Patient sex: M
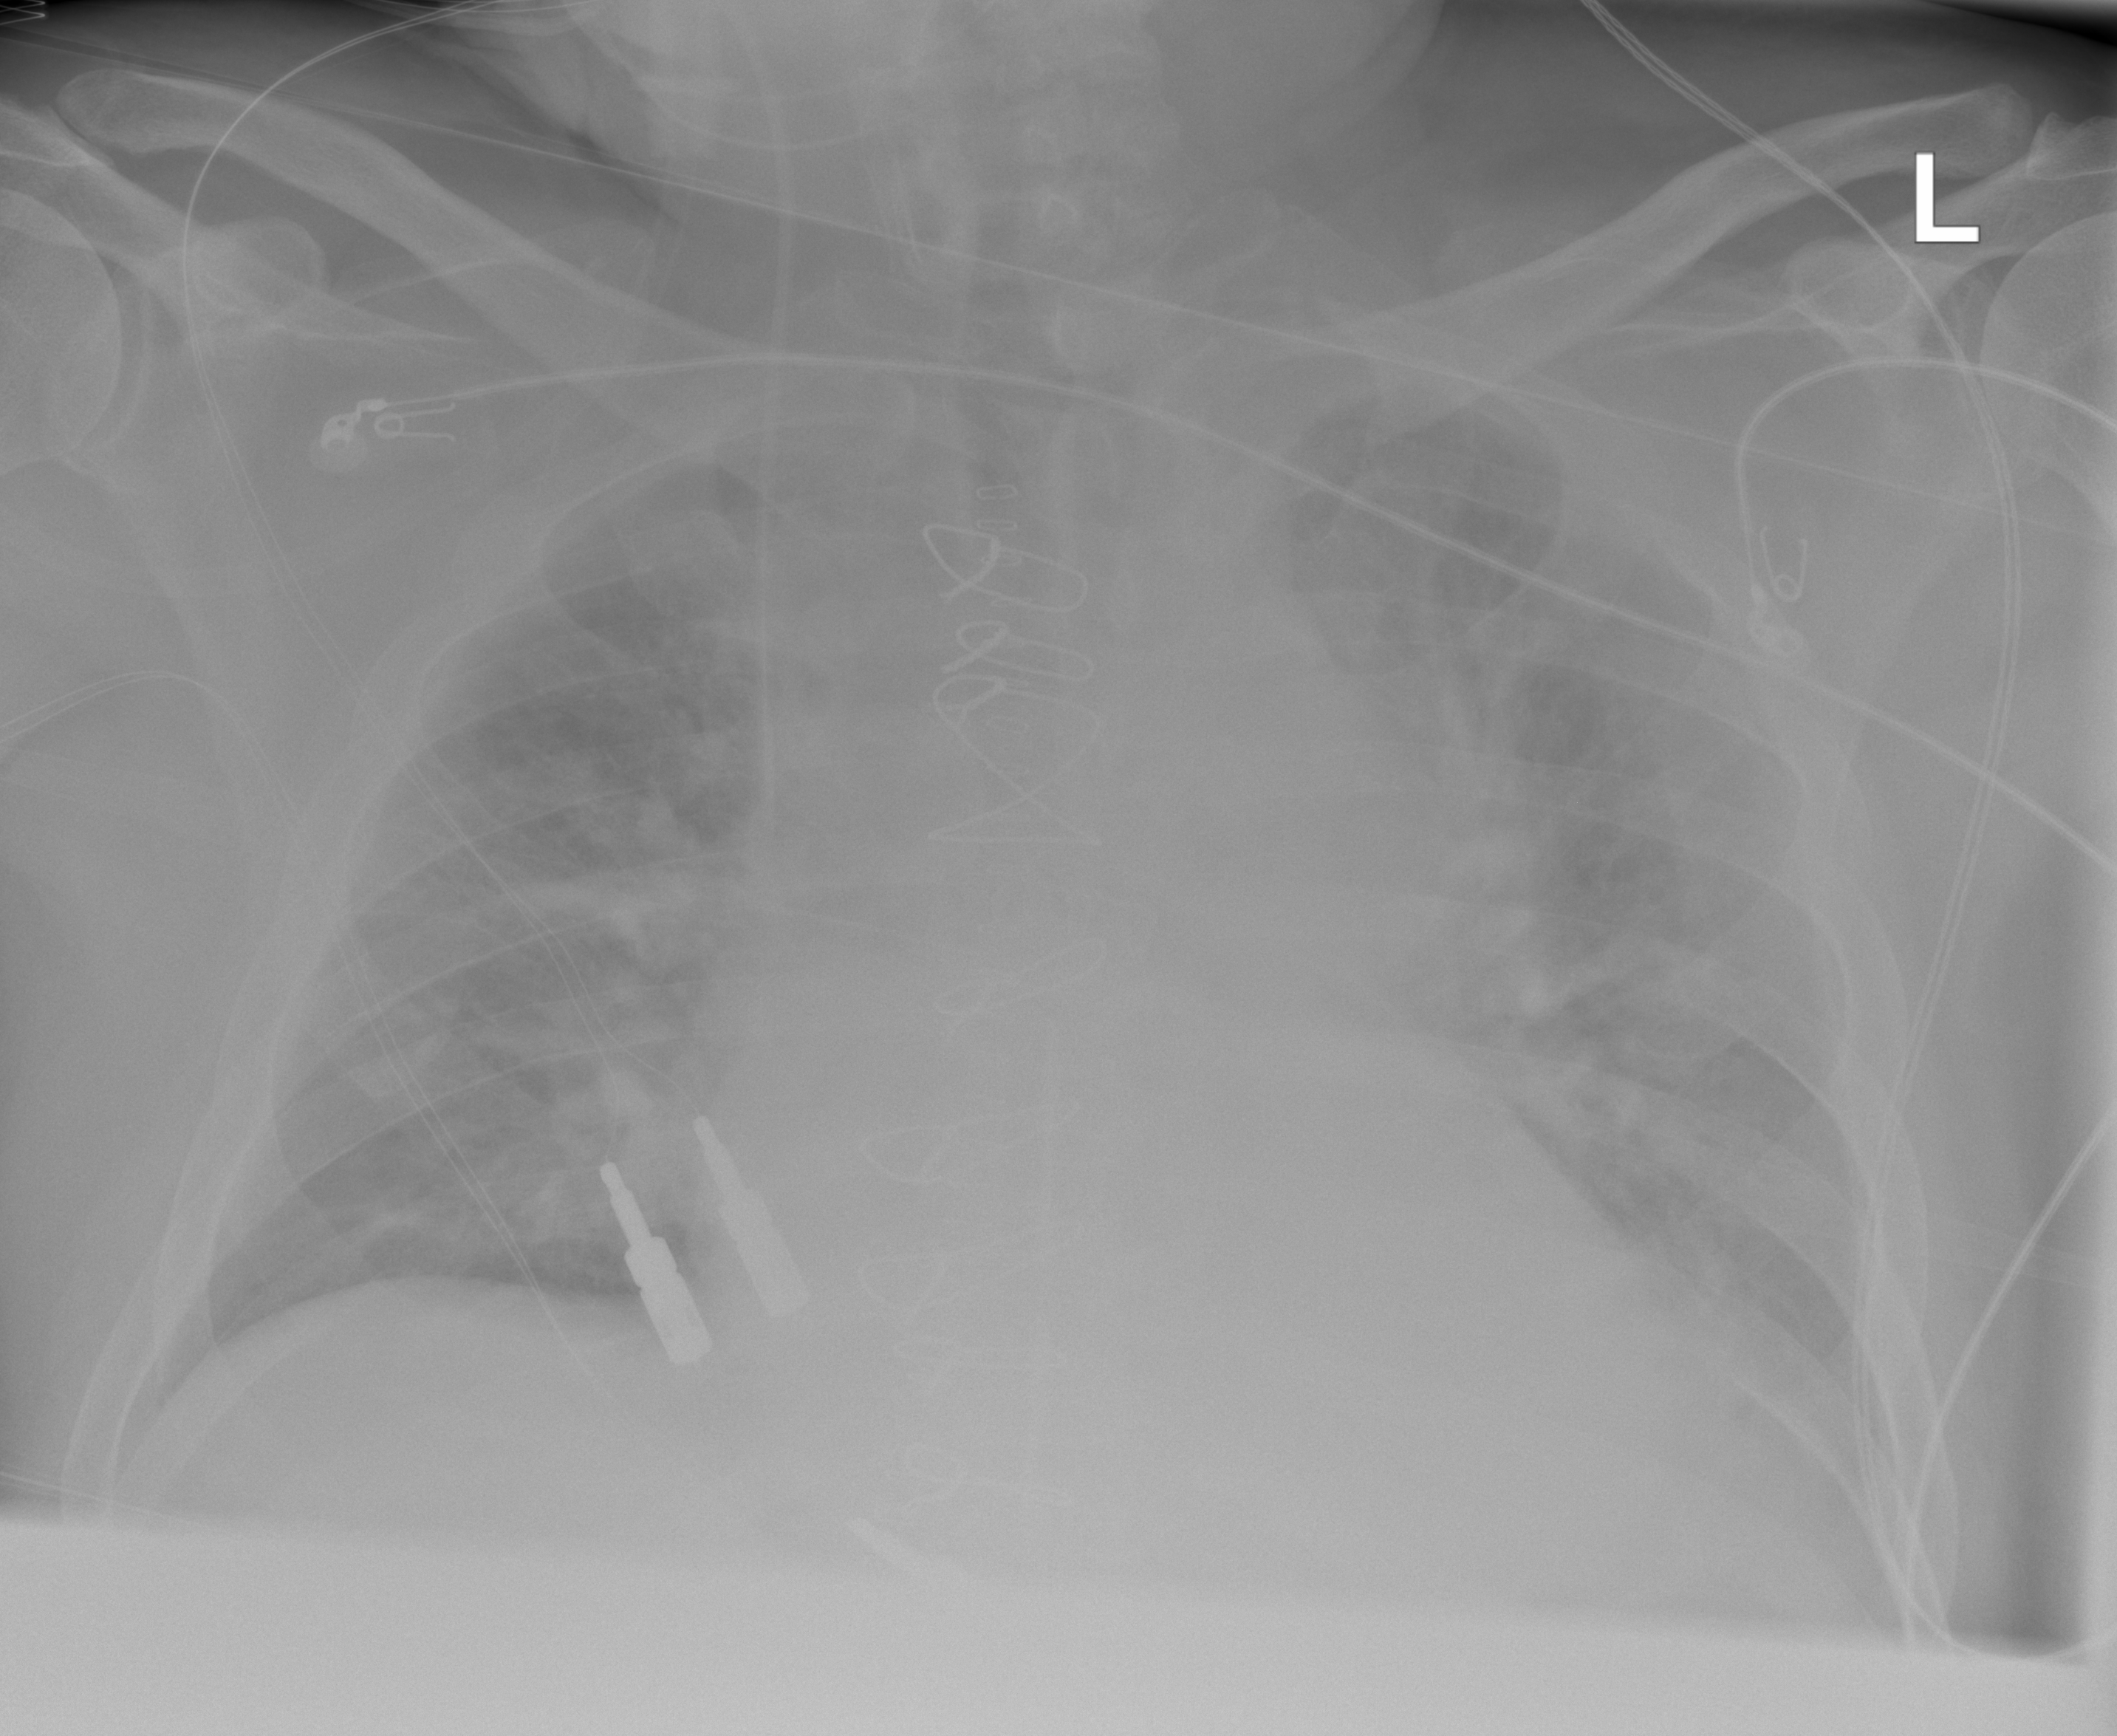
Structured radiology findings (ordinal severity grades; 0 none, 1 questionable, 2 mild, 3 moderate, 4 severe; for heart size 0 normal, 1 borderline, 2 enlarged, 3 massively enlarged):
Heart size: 2
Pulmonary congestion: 2
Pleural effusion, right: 0
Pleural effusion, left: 2
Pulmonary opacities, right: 0
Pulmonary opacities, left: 0
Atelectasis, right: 0
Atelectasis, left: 2